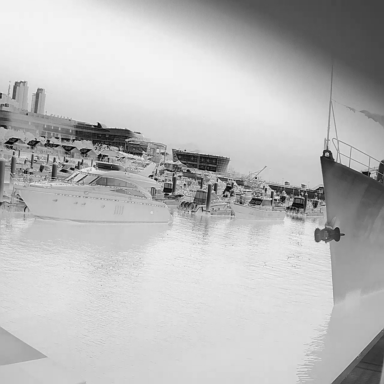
There are three objects shown in the infrared image, including a warship, and two canoes.